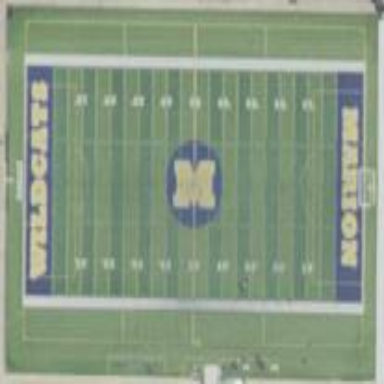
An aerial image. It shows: American football pitch with artificial turf.